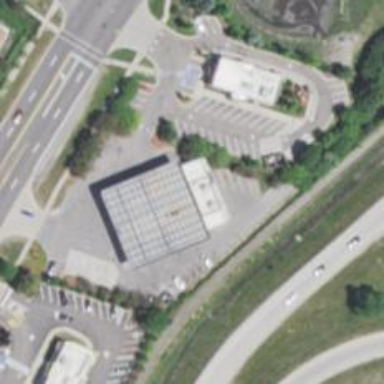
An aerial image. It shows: Convenience shop.